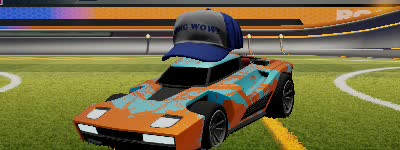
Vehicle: breakout